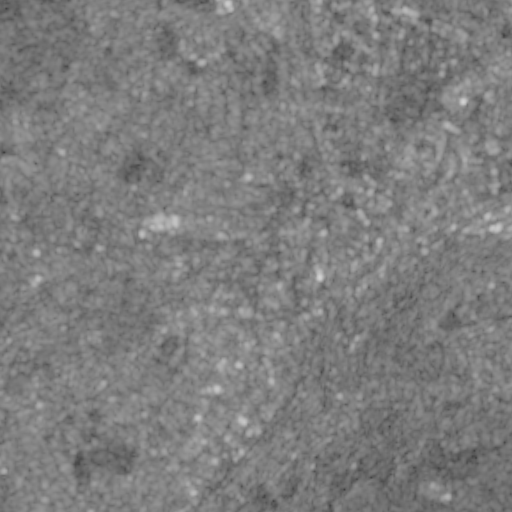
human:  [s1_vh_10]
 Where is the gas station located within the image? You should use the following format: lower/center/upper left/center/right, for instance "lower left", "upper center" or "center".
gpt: The gas station is located in the center right of the image.
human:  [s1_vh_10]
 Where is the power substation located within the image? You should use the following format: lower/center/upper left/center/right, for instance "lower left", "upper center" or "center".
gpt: The power substation is located in the upper center of the image.
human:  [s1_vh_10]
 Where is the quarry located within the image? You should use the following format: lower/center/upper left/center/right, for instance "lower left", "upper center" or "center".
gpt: The quarry is located in the center right of the image.
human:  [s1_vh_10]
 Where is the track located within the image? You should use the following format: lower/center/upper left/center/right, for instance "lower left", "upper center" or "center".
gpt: The track is located in the upper center of the image.
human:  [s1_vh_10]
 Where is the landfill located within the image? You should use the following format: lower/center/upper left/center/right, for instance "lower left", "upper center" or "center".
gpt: There is no landfill in the image.

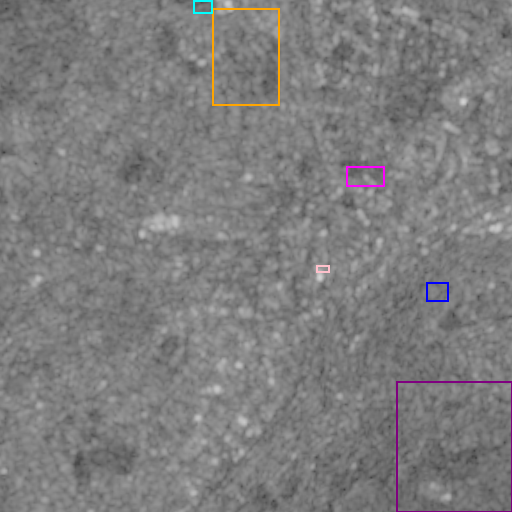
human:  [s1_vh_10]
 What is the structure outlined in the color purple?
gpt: The structure outlined in purple is a crop field.
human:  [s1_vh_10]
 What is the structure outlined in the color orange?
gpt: The structure outlined in orange is a park.
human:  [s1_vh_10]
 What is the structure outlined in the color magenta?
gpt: The structure outlined in magenta is a parking lot.
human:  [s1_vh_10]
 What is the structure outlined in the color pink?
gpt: The structure outlined in pink is a power substation.
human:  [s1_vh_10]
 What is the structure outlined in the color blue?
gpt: The structure outlined in blue is a quarry.
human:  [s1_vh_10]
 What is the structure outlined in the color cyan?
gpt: The structure outlined in cyan is a track.
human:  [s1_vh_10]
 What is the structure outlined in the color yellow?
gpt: There is no yellow outline.